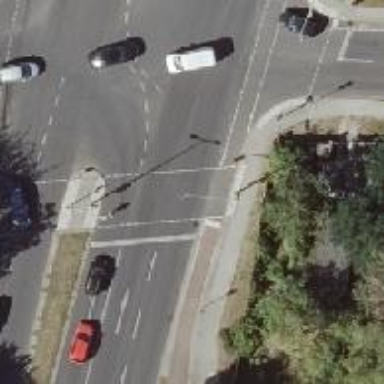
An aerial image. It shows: Crossing with traffic signals.